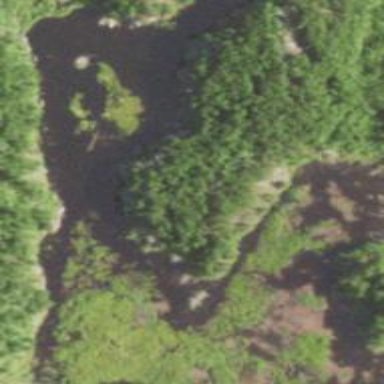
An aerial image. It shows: Bog wetland.